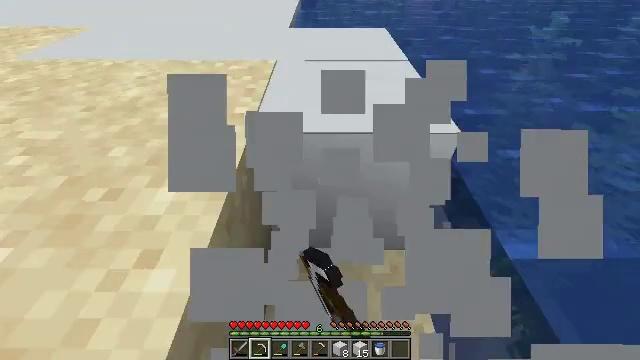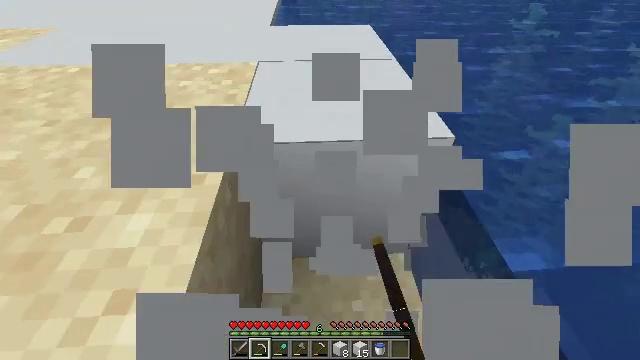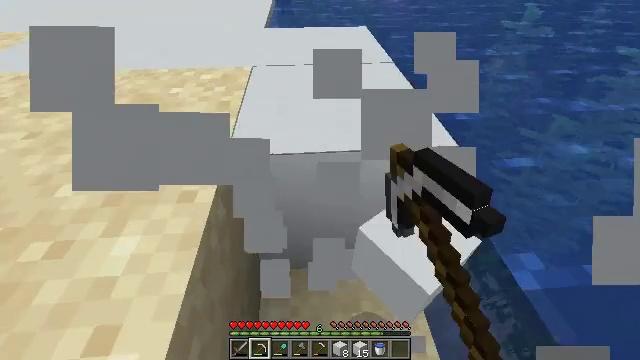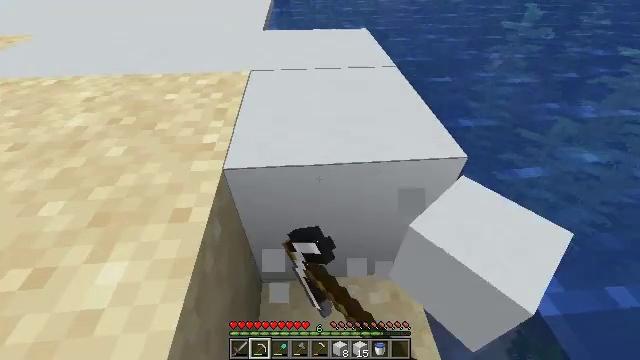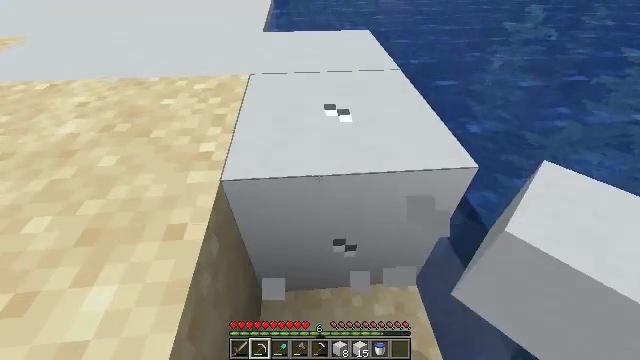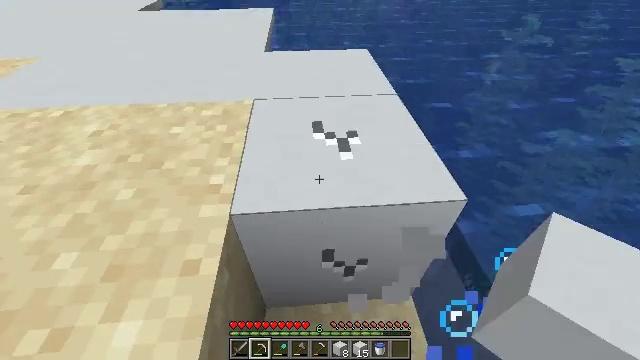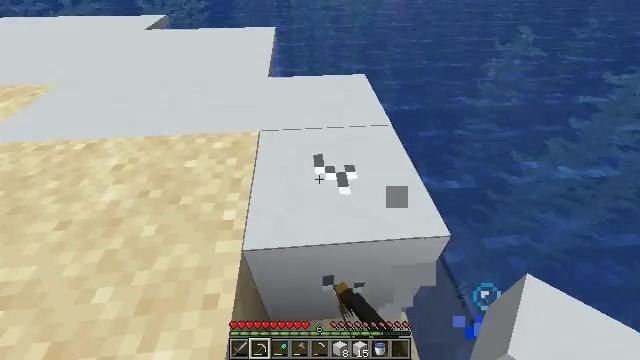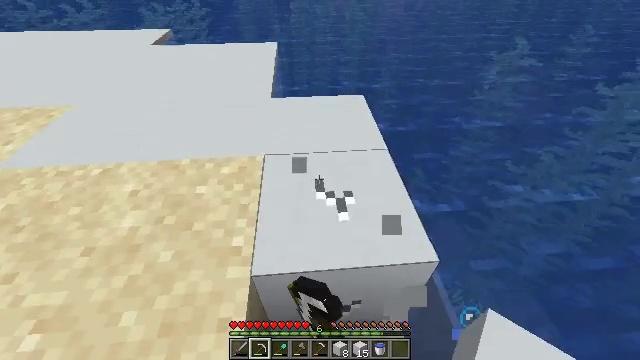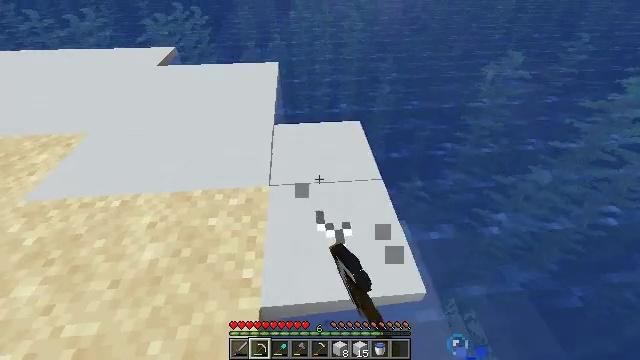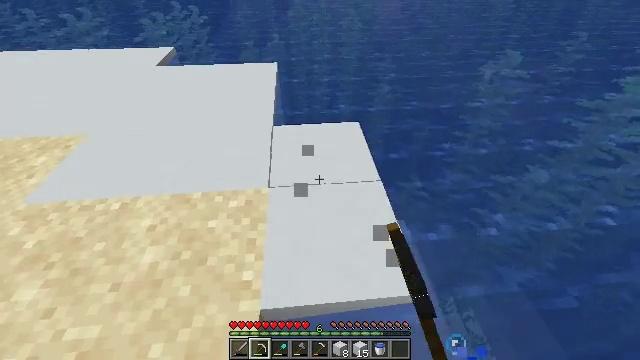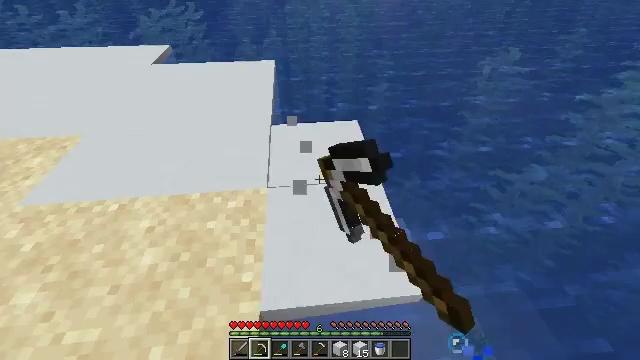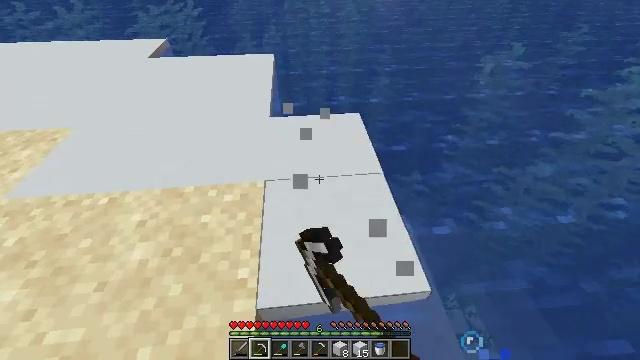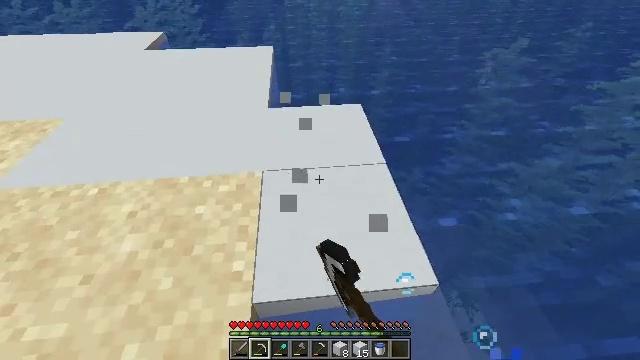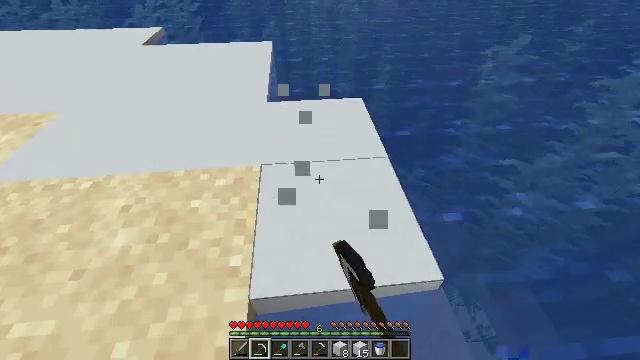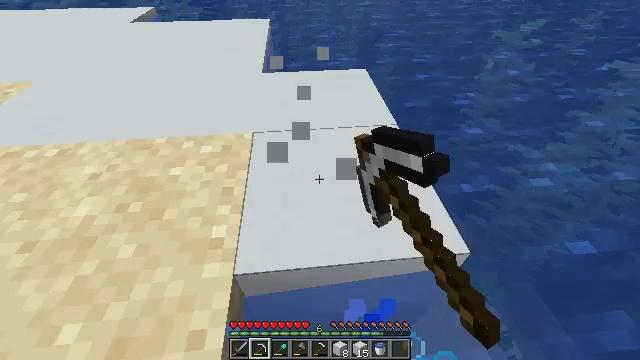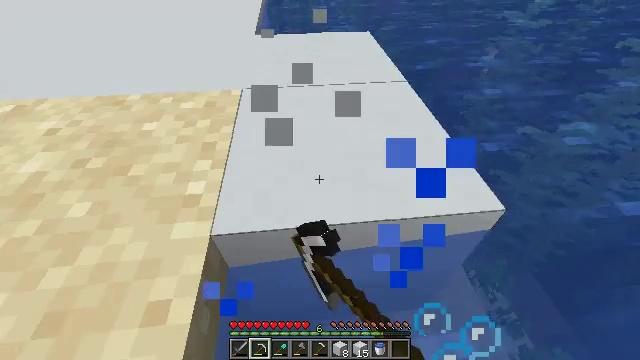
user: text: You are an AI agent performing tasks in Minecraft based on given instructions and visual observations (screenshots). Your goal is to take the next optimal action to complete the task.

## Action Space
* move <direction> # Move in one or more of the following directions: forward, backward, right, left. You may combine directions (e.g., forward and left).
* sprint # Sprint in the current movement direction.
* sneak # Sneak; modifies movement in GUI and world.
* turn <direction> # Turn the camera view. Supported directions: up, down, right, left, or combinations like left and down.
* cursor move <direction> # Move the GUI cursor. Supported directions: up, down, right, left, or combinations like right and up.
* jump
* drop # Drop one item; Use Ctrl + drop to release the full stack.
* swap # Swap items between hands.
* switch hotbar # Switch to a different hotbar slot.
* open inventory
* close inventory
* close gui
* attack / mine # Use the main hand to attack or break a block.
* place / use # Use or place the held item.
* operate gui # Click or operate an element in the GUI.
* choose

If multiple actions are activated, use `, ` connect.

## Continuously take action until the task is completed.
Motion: motion action
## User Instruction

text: Gather white concrete for building projects.
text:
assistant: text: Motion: move forward, turn right, attack / mine
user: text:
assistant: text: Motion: turn right, attack / mine
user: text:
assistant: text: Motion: attack / mine
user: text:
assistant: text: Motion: attack / mine
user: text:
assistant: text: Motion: attack / mine
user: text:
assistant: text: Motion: attack / mine
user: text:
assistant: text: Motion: attack / mine
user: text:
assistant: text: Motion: attack / mine
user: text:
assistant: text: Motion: attack / mine
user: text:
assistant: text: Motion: attack / mine
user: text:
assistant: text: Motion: attack / mine
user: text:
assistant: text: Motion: attack / mine
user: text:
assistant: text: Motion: attack / mine
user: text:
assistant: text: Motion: attack / mine
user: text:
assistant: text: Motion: attack / mine
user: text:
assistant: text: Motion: attack / mine
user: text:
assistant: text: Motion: attack / mine
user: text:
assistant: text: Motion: attack / mine
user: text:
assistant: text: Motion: attack / mine
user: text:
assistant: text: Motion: attack / mine
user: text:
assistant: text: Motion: move forward, attack / mine
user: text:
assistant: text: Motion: move forward, attack / mine
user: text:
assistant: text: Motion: move forward, attack / mine
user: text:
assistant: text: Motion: move forward, attack / mine
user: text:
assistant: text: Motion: attack / mine
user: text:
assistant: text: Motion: attack / mine
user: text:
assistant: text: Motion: attack / mine
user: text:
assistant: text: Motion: attack / mine
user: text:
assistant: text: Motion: attack / mine
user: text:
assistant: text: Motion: attack / mine